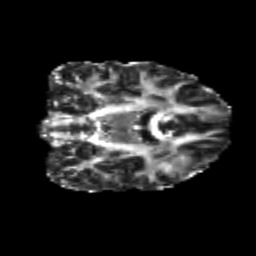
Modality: FA
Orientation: coronal
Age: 24
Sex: female
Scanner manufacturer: siemens
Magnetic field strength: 3 T
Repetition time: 3.5 s
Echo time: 0.104 s